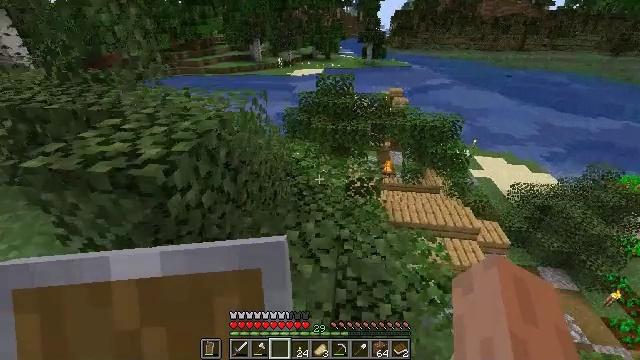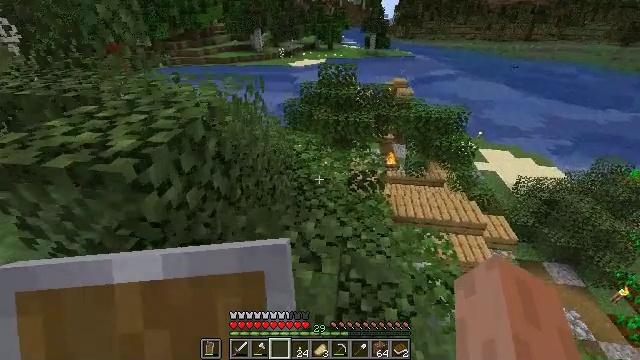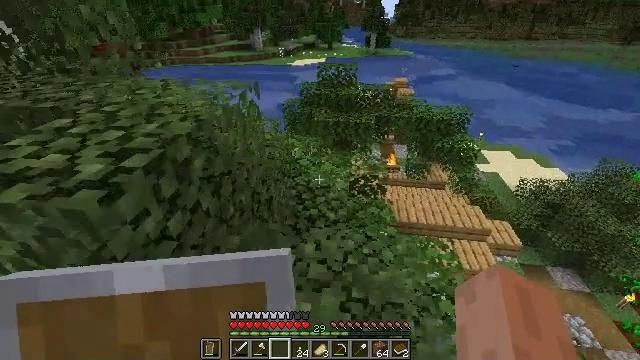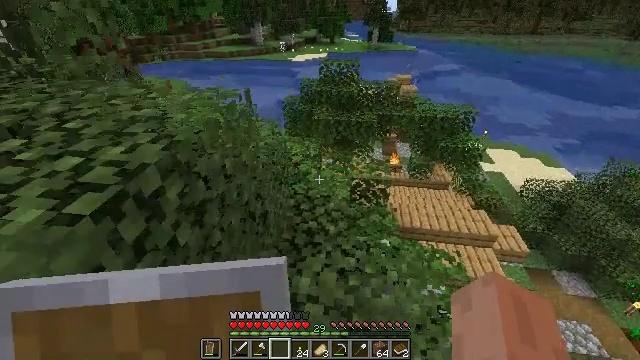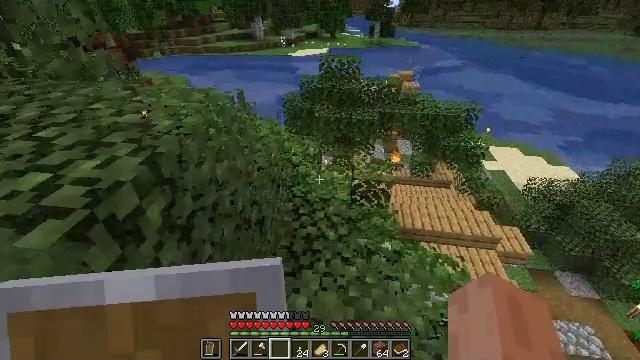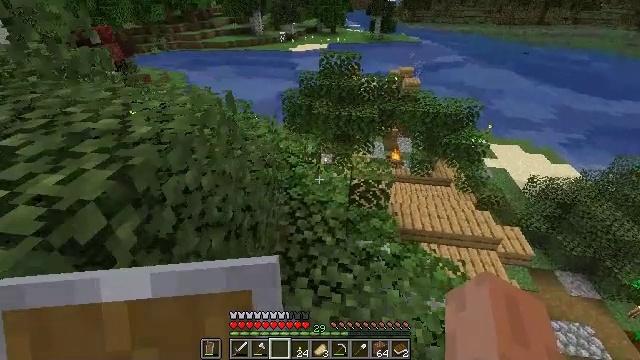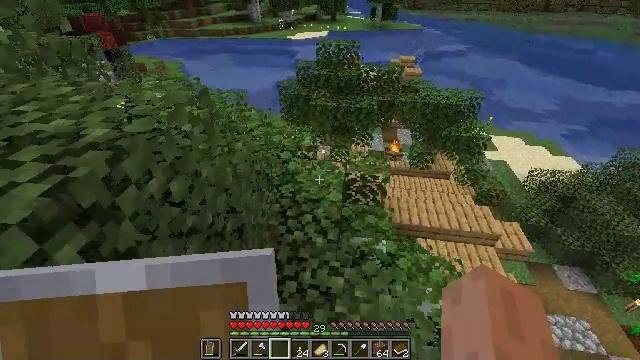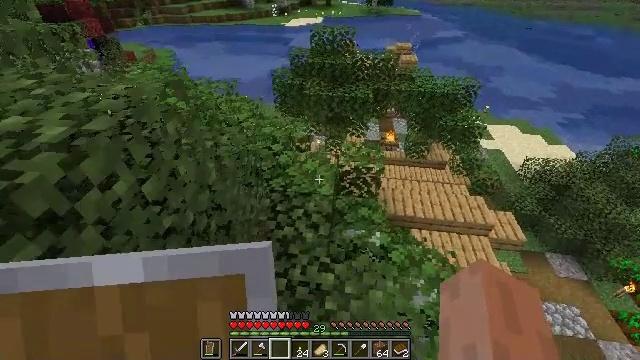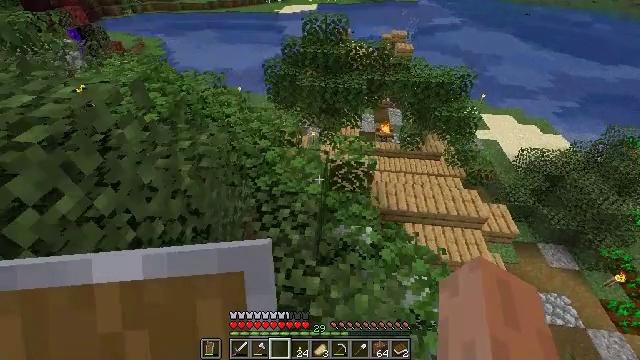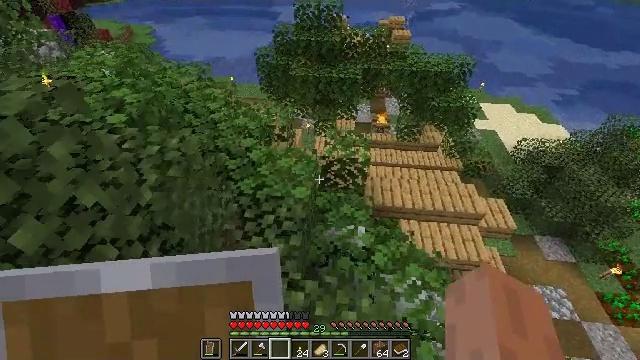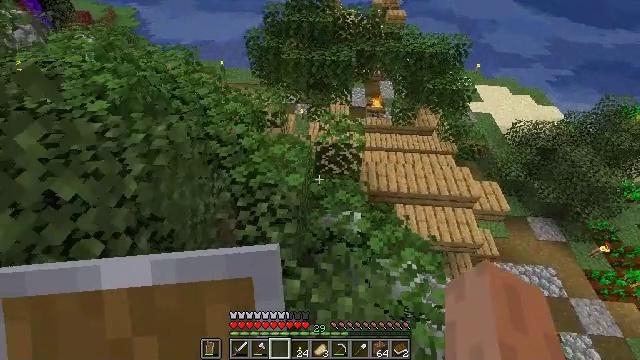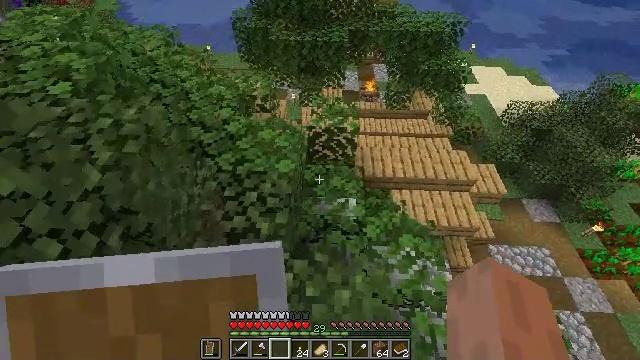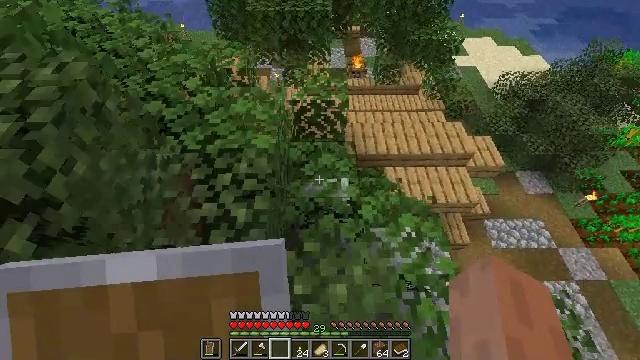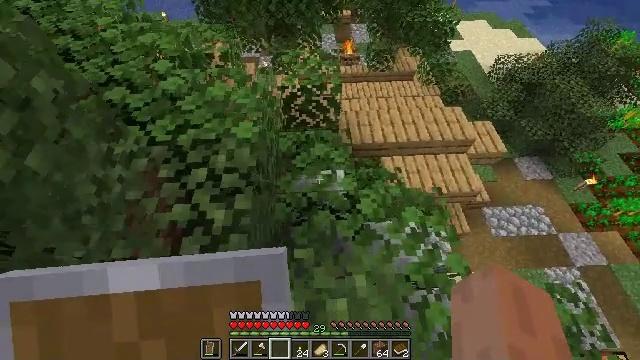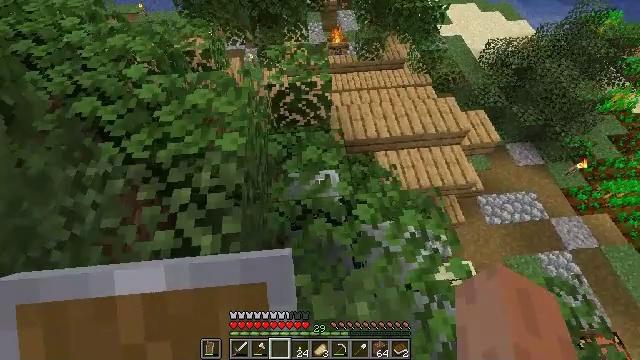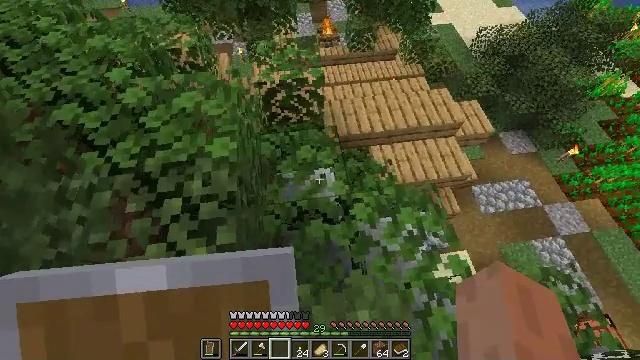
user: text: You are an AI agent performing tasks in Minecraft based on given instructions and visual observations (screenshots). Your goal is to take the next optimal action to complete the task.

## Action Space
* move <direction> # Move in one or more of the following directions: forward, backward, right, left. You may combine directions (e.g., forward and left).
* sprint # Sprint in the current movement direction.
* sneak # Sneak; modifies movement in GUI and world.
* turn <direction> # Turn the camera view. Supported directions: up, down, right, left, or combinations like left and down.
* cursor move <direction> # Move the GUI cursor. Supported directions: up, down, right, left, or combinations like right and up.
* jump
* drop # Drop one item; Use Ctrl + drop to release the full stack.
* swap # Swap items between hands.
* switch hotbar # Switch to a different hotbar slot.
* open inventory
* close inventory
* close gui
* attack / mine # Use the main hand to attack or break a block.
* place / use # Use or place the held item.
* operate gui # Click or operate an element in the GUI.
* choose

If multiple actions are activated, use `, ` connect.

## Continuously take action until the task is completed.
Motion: motion action
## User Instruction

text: Make a fishing rod using the crafting grid.
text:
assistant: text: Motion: move forward, turn down
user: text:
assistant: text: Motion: move forward
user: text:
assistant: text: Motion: move forward
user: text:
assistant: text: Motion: move forward
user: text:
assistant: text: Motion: move forward and move right
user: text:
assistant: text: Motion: move forward and move right, turn down
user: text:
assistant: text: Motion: move forward and move right, turn down
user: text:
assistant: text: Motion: move forward and move right, turn down
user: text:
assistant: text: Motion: move forward, turn down
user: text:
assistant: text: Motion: move forward, turn right and down
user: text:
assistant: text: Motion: move forward, turn right and down
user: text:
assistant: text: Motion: move forward, turn right and down
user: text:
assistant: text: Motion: move forward, turn right and down
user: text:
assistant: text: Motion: move forward, turn right and down
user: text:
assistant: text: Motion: move forward, turn right and down
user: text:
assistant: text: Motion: move forward, turn right and down
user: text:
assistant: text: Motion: move forward
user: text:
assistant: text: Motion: move forward
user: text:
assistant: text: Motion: move forward
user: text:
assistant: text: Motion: move forward
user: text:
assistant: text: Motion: move forward, turn left
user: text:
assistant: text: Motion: move forward, turn left
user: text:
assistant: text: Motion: move forward
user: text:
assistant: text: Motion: move forward
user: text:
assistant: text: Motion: move forward
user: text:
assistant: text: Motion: move forward
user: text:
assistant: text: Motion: move forward, turn left
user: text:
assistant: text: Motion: move forward and move right, turn left and up
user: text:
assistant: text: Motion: move forward and move right, turn left
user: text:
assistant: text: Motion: move forward and move right, turn left and up